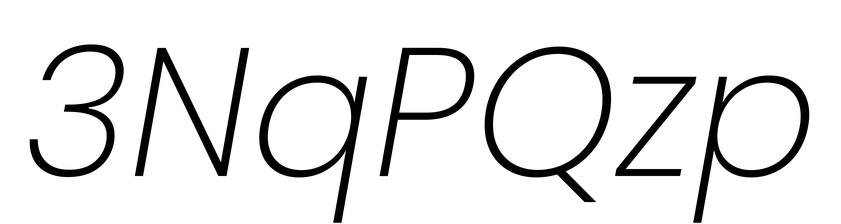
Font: Poppins-ExtraLightItalic